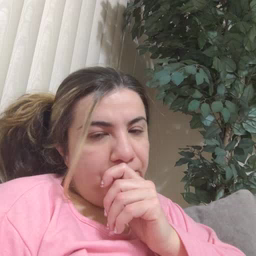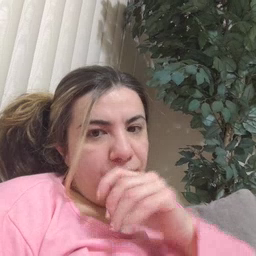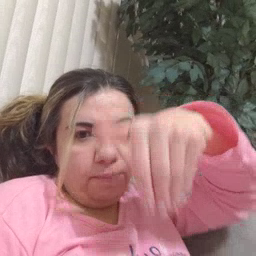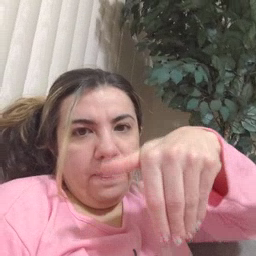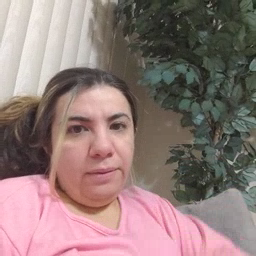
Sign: night